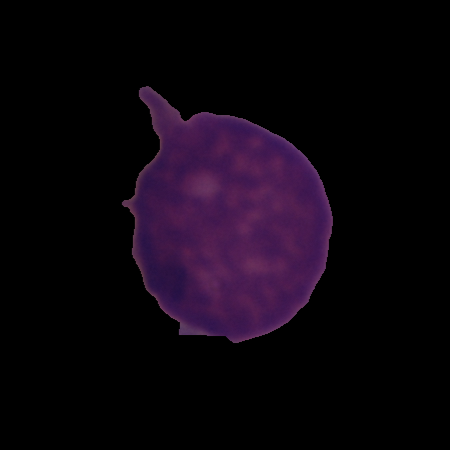
Label: cancer